Question: I want to get the link and scrape its content but I can';t event reach there. What's wrong with my nested selector?
my php
'''
$dom = file_get_html('http://mojim.com/%E5%BF%83%E8%B7%B3.html?t3');
$tables = $dom->find('.iB');
$firstRow = $tables->find('tr',1)->find('td',4);
foreach ($firstRow as $value) {
echo $value;
}
?>
'''
here is how the DOM look like

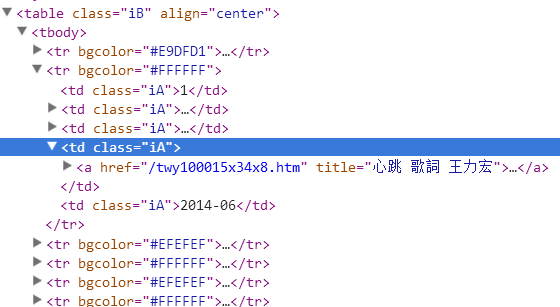
Answer: You just have a problem on pointing/traversing the correct element.
Example:
'''
$dom = file_get_html('http://mojim.com/%E5%BF%83%E8%B7%B3.html?t3');
$firstRow = $dom->find('table.iB', 0)->find('tr', 1)->find('td', 3);
$link = $firstRow->find('a', 0);
echo $link->href . '<br/>' . $link->title;
'''
Should output:
'''
/twy100015x34x8.htm
Xin Tiao Ge Ci Wang Li Hong
'''